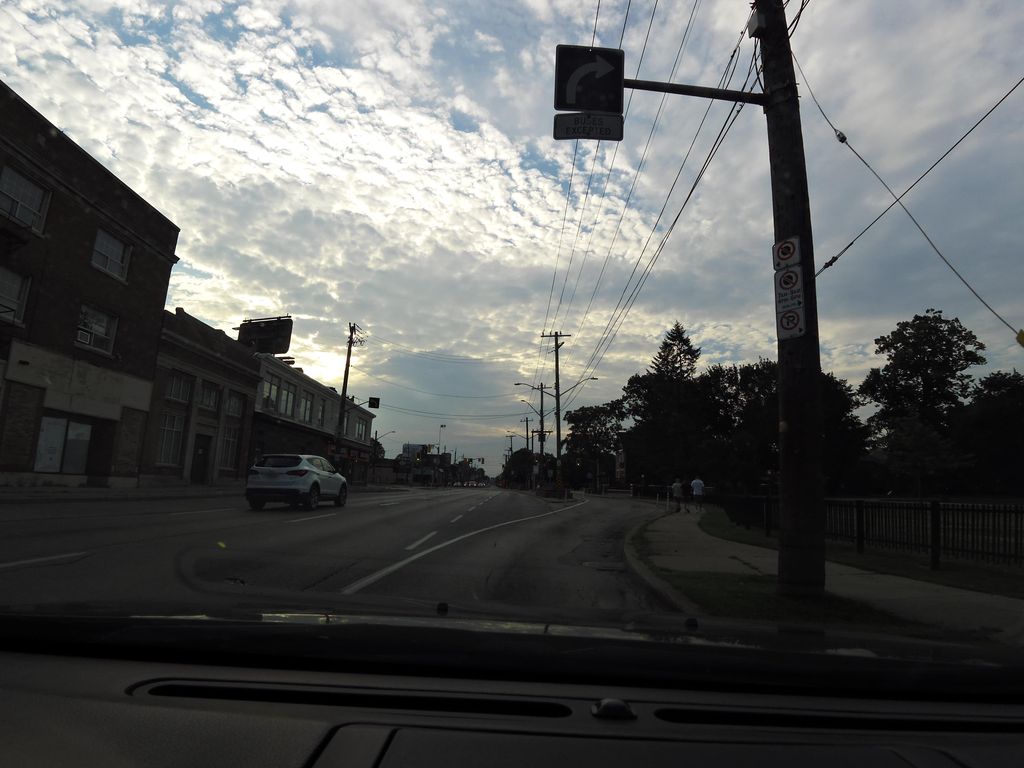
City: hamilton